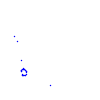
Particle: kaon